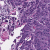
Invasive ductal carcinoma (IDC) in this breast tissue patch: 1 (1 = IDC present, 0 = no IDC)